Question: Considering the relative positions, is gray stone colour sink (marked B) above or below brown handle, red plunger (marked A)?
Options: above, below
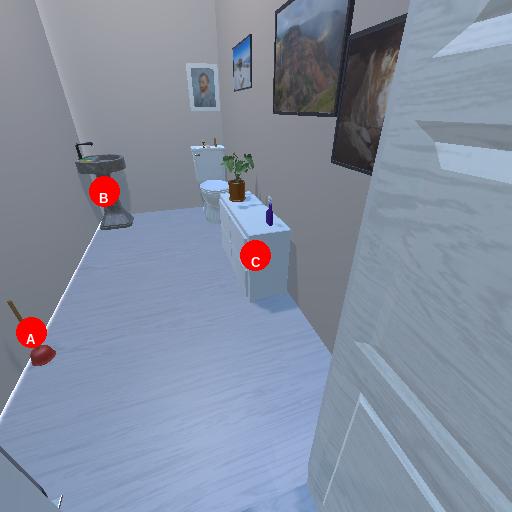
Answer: above